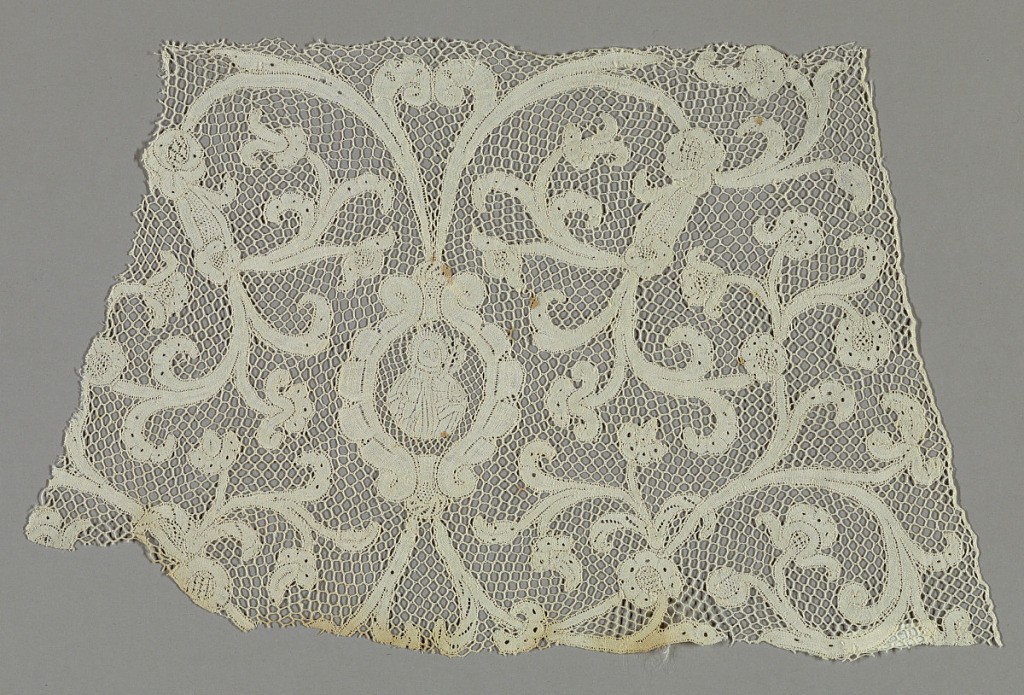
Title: Fragment
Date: late 17th–early 18th century
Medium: linen Technique: bobbin lace, discontinuous tape
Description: Fragment with a bust of a saint in medallion surrounded by a scrolling vine with flowers.